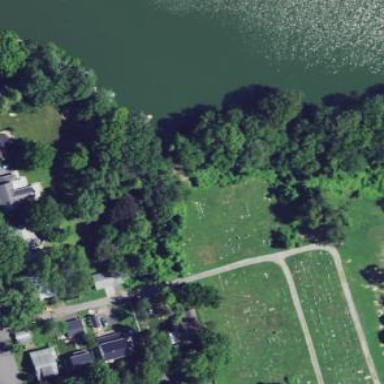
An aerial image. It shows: Cemetery.